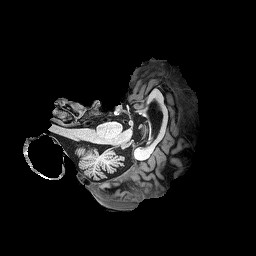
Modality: T1w
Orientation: axial
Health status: healthy